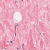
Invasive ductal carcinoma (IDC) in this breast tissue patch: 0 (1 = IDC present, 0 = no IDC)